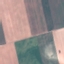
Land use / land cover class: AnnualCrop